Question: I am new to web scraping and I am trying to scrape all the video links from each page of this specific site and writing that into a csv file. For starters I am trying to scrape the URLs from this site:
<URL>
and going through all 19 pages. The problem I'm encountering is that the same 20 video links are being written 19 times(because I'm trying to go through all 19 pages), instead of having (around) 19 distinct sets of URLs.
'''
import requests
from bs4 import BeautifulSoup
from csv import writer
def make_soup(url):
response = requests.get(url)
soup = BeautifulSoup(response.text, 'html.parser')
return soup
def scrape_url():
for video in soup.find_all('a', class_='img-anchor'):
link = video['href'].replace('//','')
csv_writer.writerow([link])
with open("videoLinks.csv", 'w') as csv_file:
csv_writer = writer(csv_file)
header = ['URLS']
csv_writer.writerow(header)
url = 'https://search.bilibili.com/all?keyword=%E3%82%A2%E3%83%8B%E3%82%B2%E3%83%A9%EF%BC%81%E3%83%87%E3%82%A3%E3%83%89%E3%82%A5%E3%83%BC%E3%83%BC%E3%83%B3'
soup = make_soup(url)
lastButton = soup.find_all(class_='page-item last')
lastPage = lastButton[0].text
lastPage = int(lastPage)
#print(lastPage)
page = 1
pageExtension = ''
scrape_url()
while page < lastPage:
page = page + 1
if page == 1:
pageExtension = ''
else:
pageExtension = '&page='+str(page)
#print(url+pageExtension)
fullUrl = url+pageExtension
make_soup(fullUrl)
scrape_url()
'''
Any help is much appreciated and I decided to code this specific way so that I can better generalize this throughout the BiliBili site.
A screenshot is linked below showing how the first link repeats a total of 19 times:

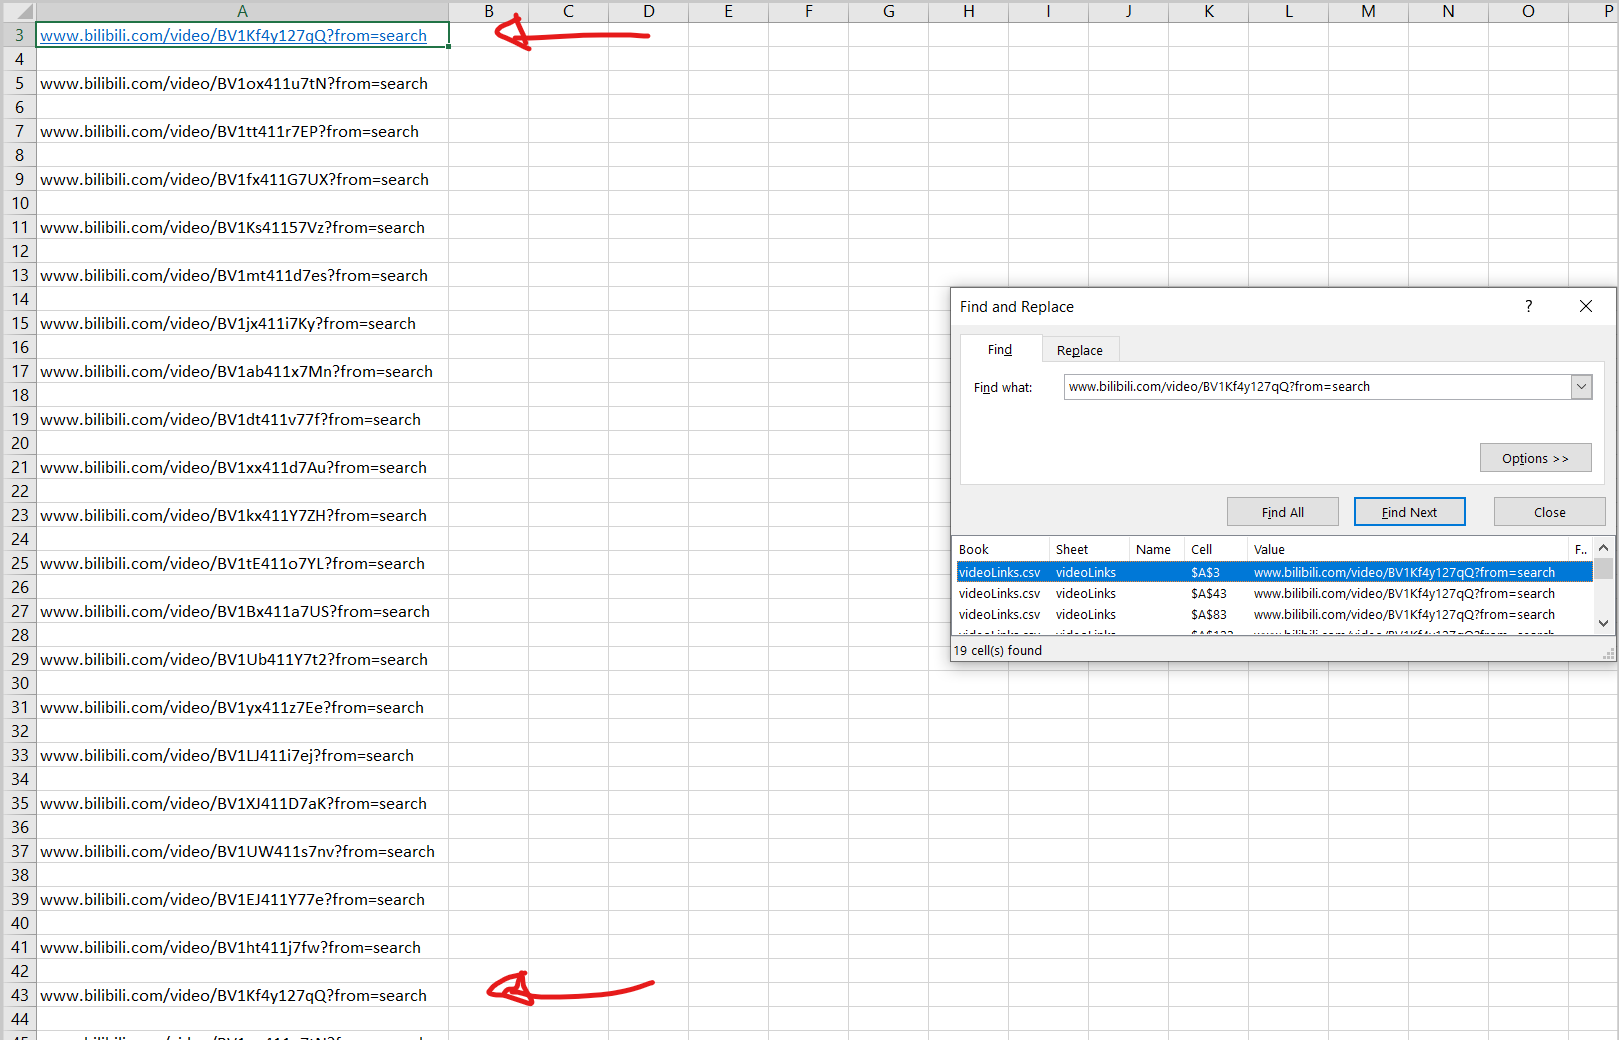
Answer: In the second to last line, you are not assigning the return value of 'make_soup'. In your 'scrape_url' function, you are using a variable called 'soup', but that only gets assigned once.
If you changed this line to 'soup = scrape_url()' then it should work.